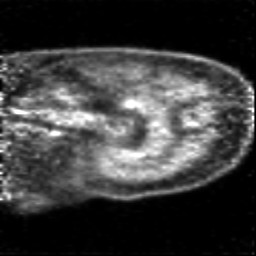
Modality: PET
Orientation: sagittal
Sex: male
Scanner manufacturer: siemens